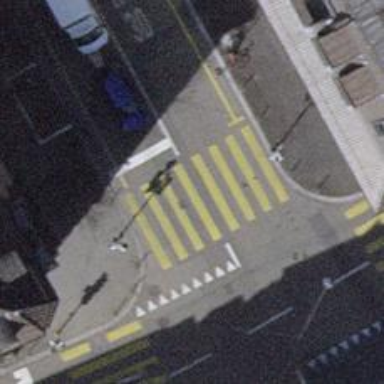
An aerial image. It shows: Road with traffic signals and zebra crossing marked with zebra stripes.